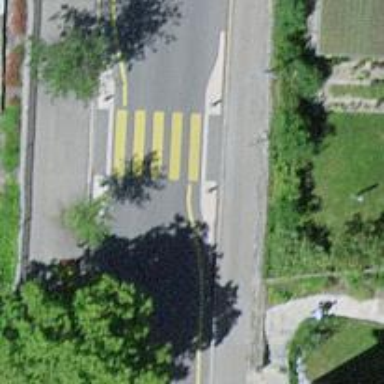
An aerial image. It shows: Uncontrolled road crossing.